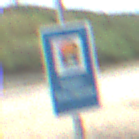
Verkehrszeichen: Wasserschutzgebiet
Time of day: Midday
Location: Roofed (Beach)
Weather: Overcast
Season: NotSpecified
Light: Natural